Question: When I executed query below on SSMS I got error like
I am adding screen shots.
'''
select dateadd(second, 132706767376983975 /1000 + 8*60*60*60, '<PHONE>')
'''

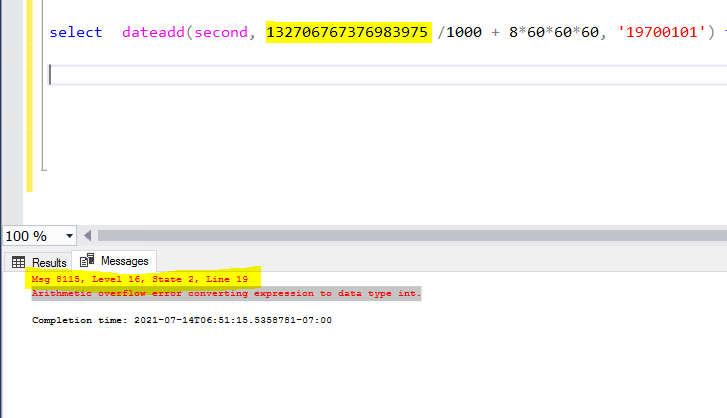
Answer: I managed to get something remotely sensible using this calc, which rounds up to minutes:
'''
DECLARE @Input BIGINT =
132706767376983975 / <PHONE>
SELECT @Input = @Input / 60
select dateadd(minute, @Input, CAST('1601-01-01' AS DATETIME2(7)))
'''
> 2021-07-13 19:05:00.<PHONE>
This isn't quite the same as the correct answer though (powershell)
'''
[datetime]::FromFileTime("132706767376983975")
'''
> Wednesday, 14 July 2021 5:05:37 AM
But I'm guessing this has to do with time zones.